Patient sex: F
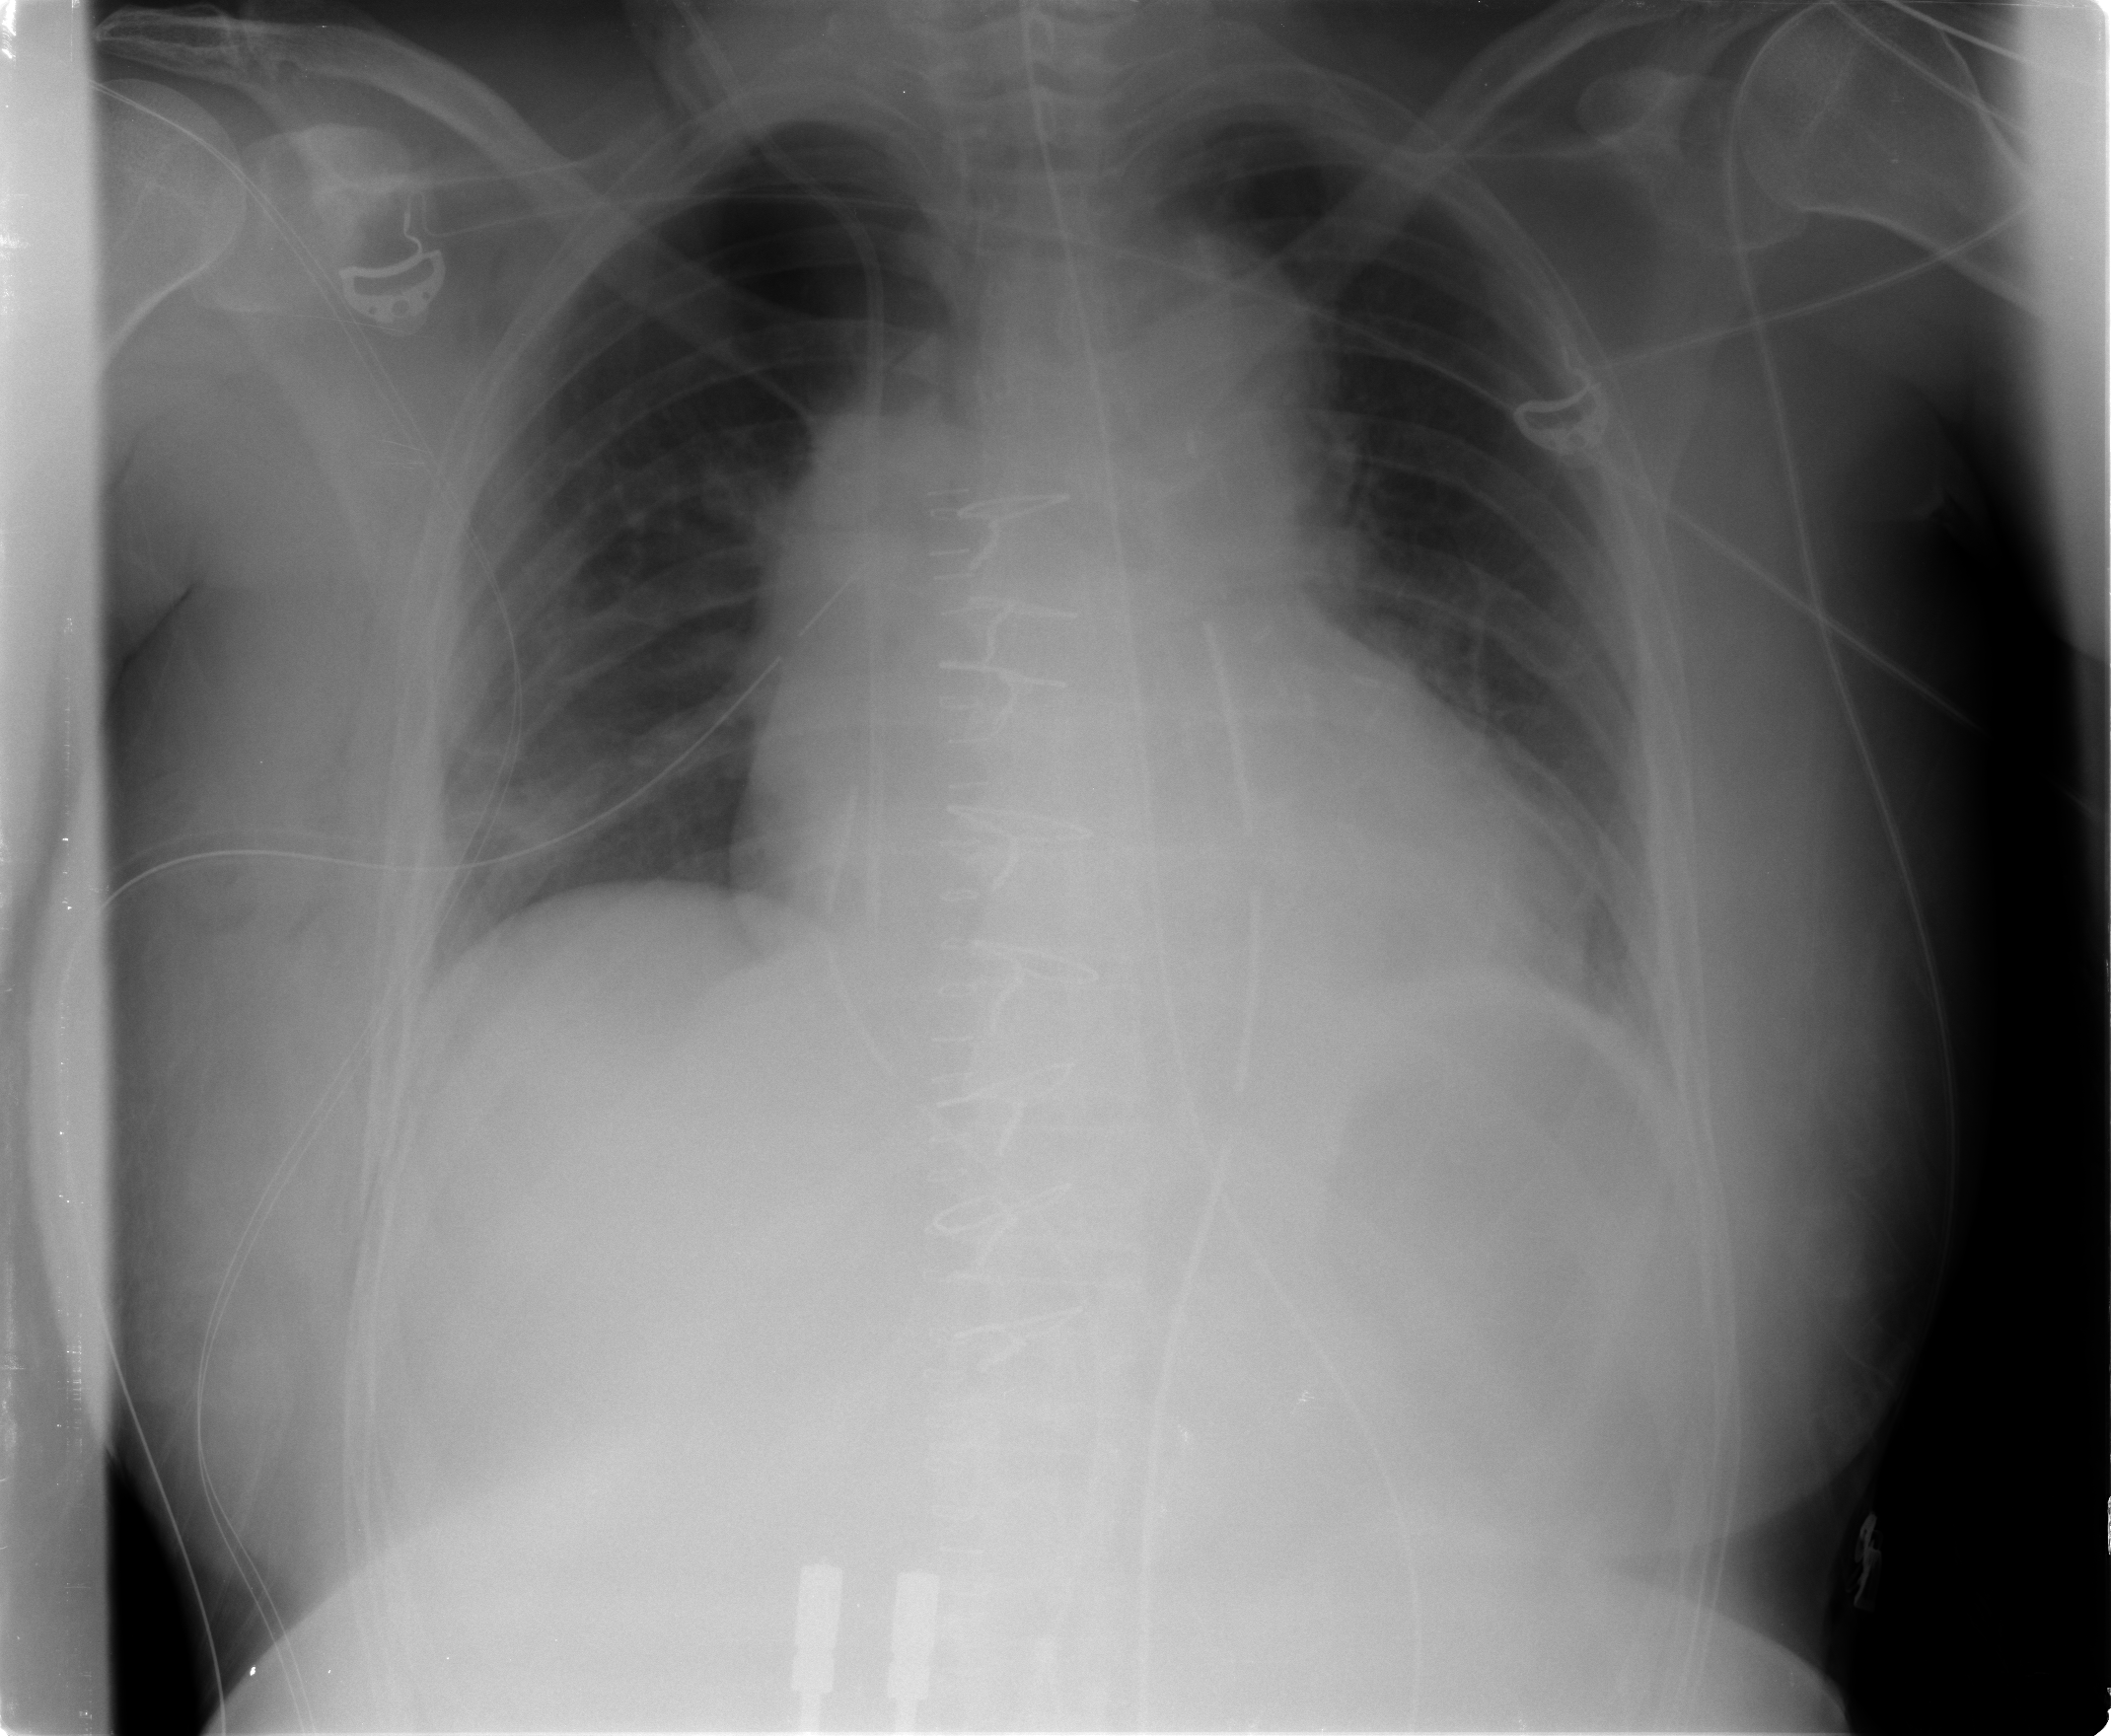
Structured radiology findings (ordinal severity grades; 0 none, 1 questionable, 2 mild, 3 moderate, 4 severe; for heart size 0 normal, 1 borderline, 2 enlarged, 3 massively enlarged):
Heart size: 2
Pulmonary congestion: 1
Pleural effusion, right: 0
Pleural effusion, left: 0
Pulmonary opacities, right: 0
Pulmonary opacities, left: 0
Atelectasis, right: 2
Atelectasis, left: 2